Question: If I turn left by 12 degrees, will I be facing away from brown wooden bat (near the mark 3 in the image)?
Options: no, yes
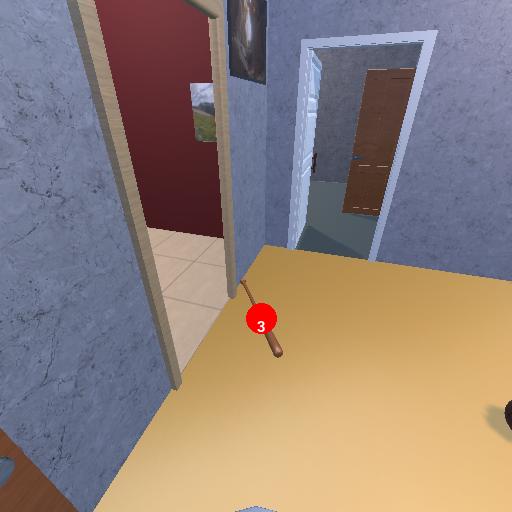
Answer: no